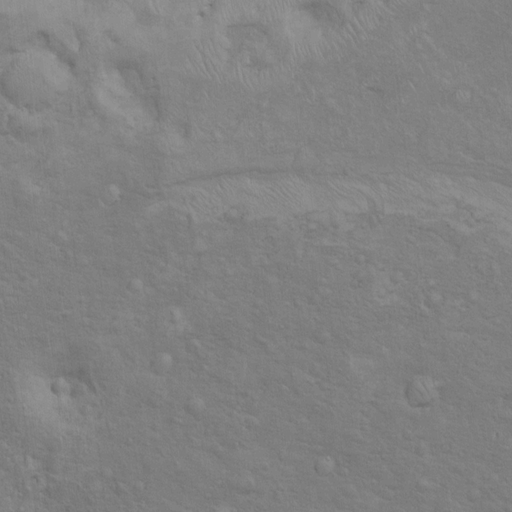
Classes present: Background, Cone